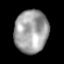
Tissue: lung
Cell type: Epithelial cells
Senescence score: 0.24
Nuclear area (px): 1411
Mean DAPI intensity: 160.252